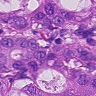
Metastatic tissue present: yes